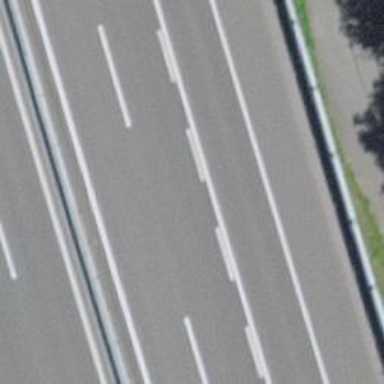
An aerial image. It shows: View of motorway.